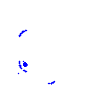
Particle: electron